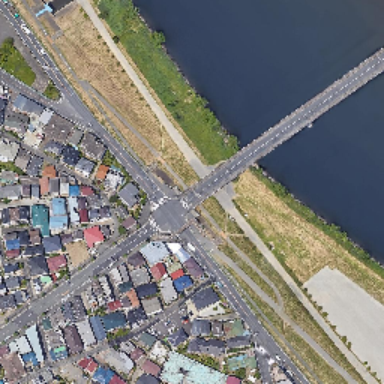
The intersection gives a road that crosses the blue river directly .